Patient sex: M
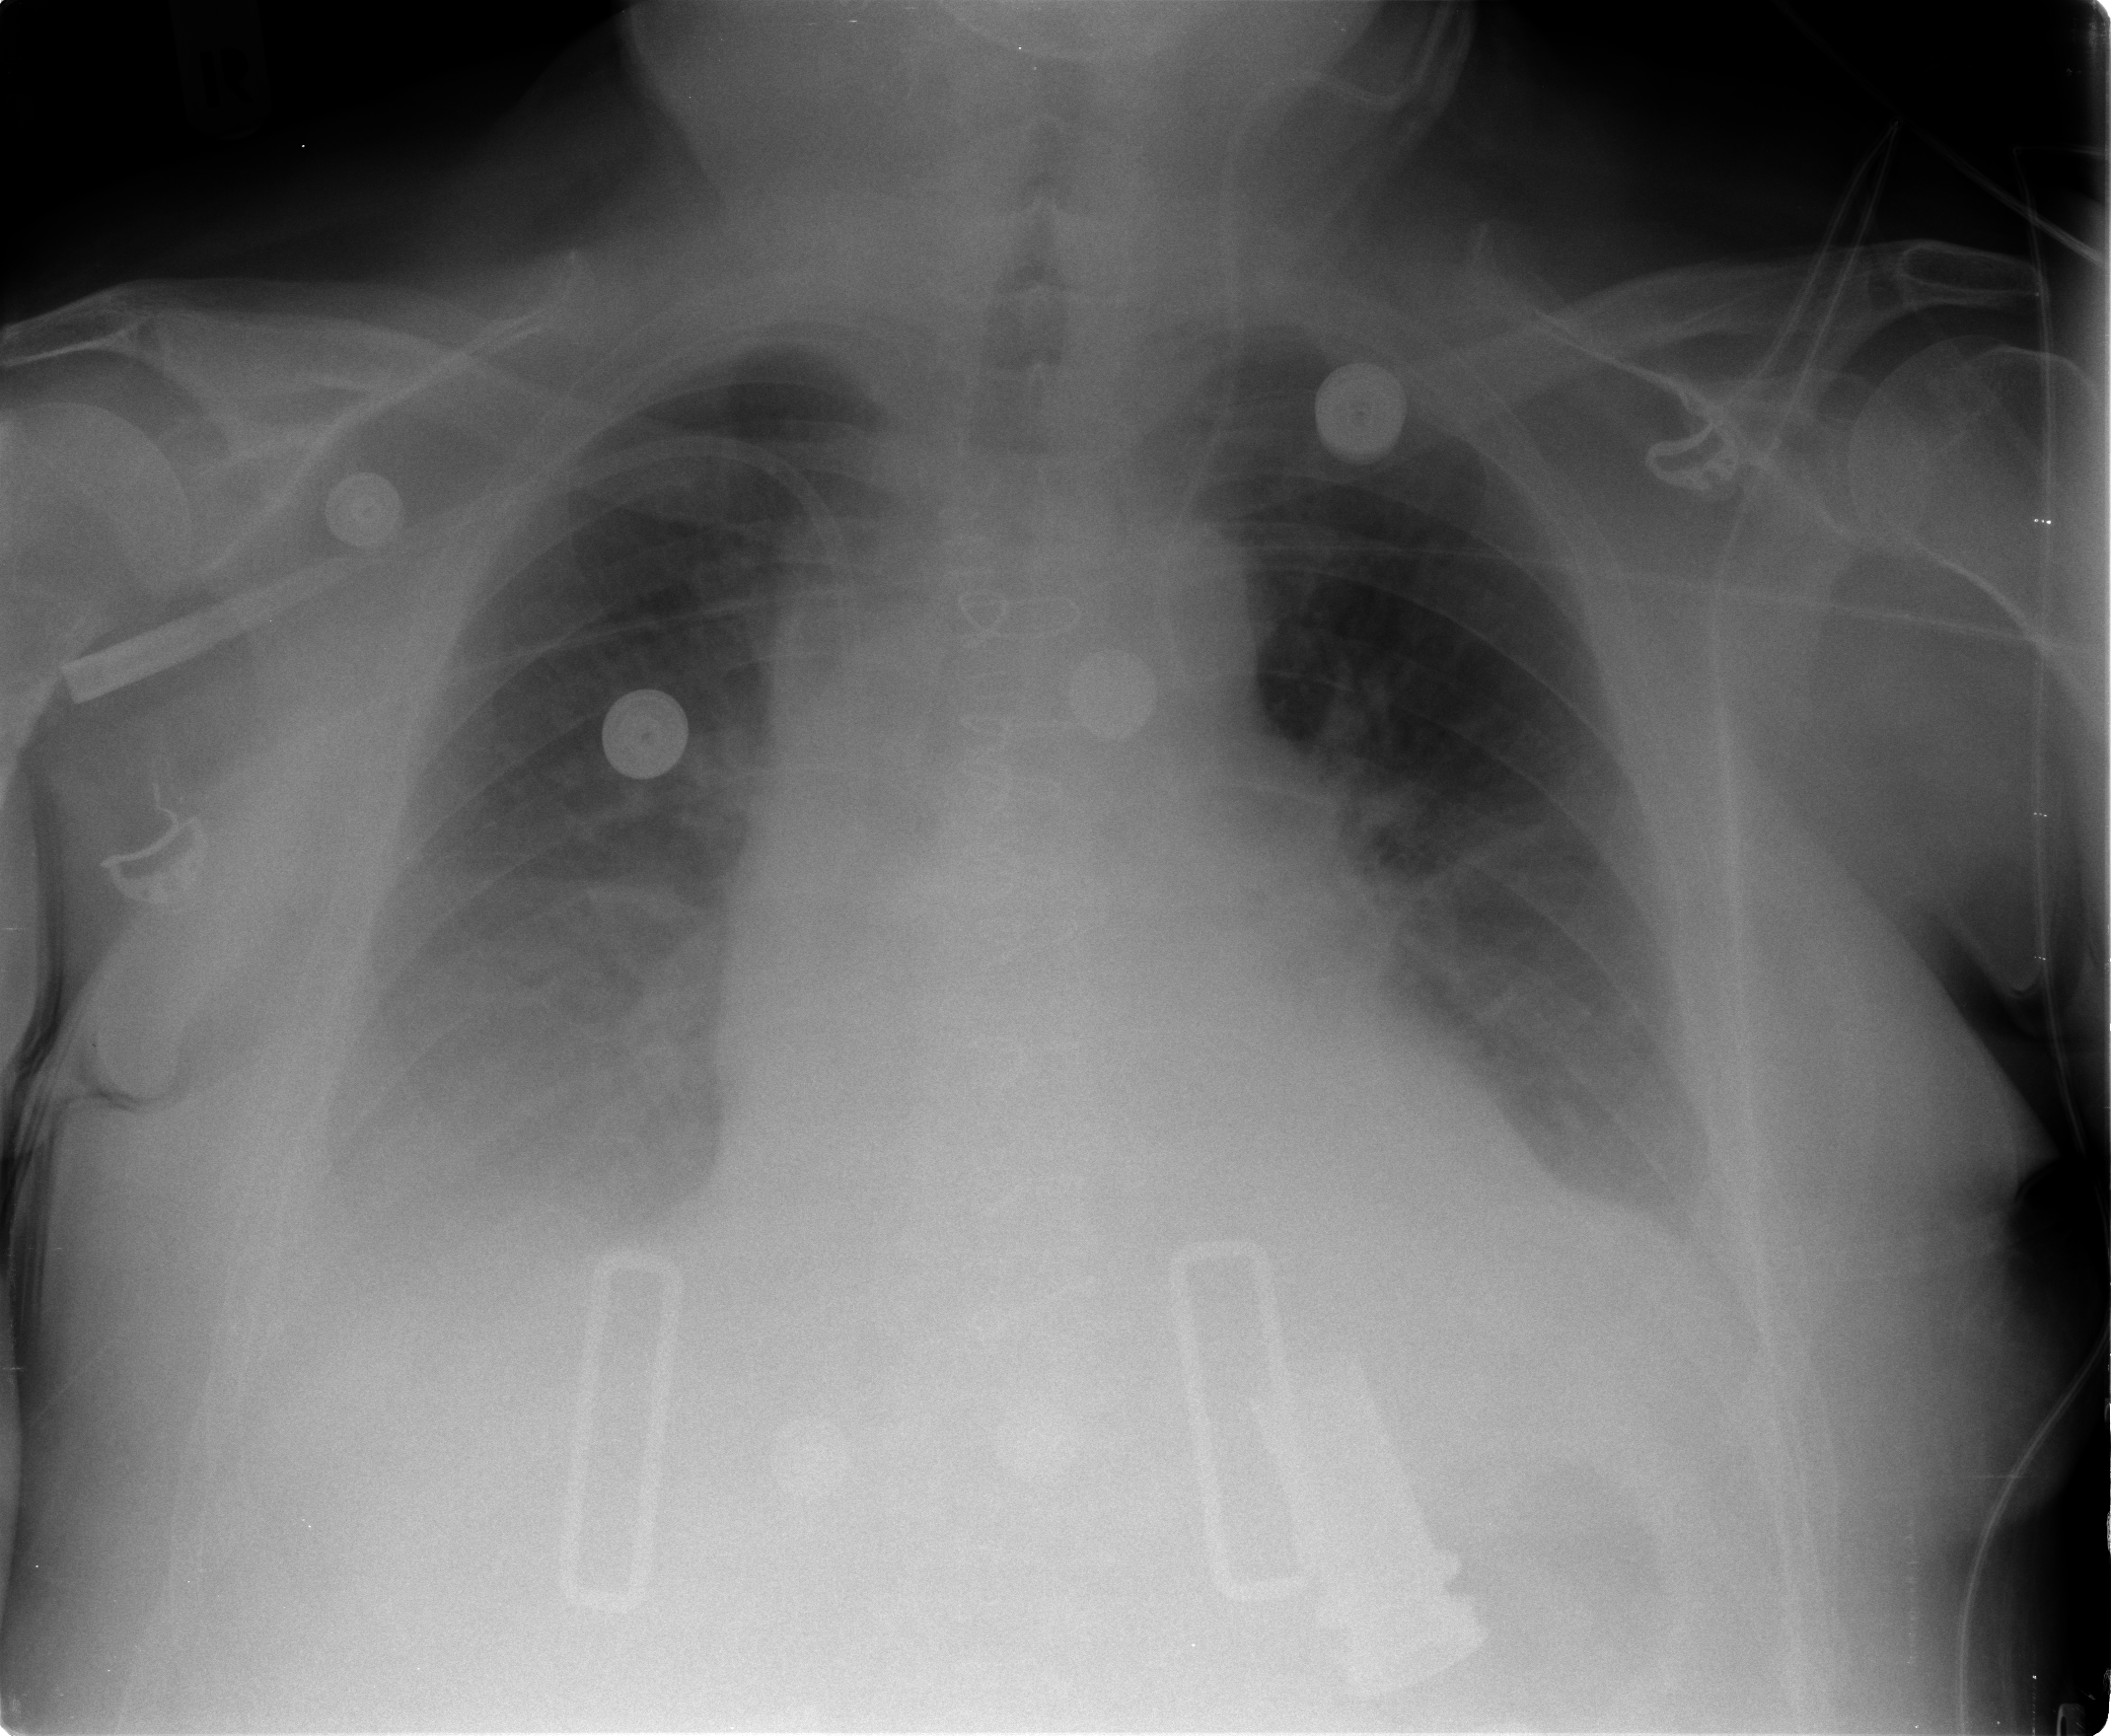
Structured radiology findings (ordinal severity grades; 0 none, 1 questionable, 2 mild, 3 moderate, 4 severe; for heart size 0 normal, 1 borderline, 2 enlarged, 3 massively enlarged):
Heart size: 2
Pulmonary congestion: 1
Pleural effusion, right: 3
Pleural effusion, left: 2
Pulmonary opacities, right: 0
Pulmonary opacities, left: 0
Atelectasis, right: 3
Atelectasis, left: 3